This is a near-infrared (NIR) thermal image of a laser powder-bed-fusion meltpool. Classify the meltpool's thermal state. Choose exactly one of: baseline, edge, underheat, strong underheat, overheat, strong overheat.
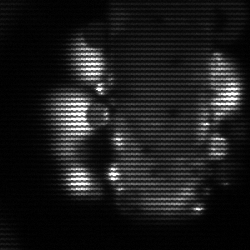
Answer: strong underheat